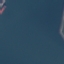
Land use / land cover: SeaLake